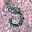
Label: 3